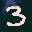
Label: 3